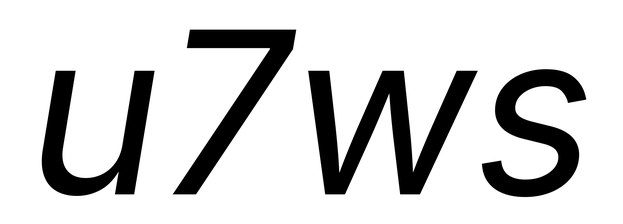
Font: Inter-Italic_Italic